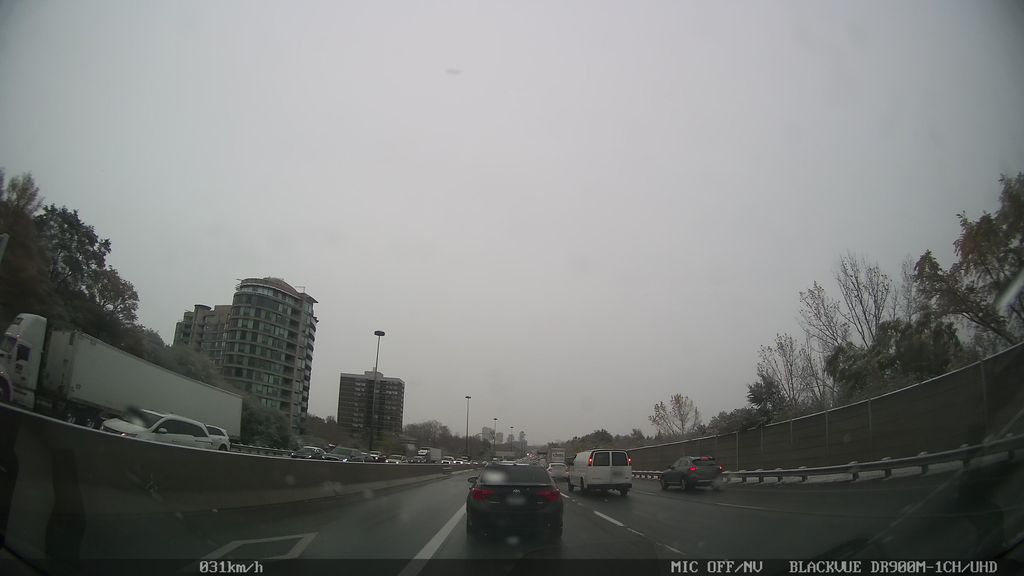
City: toronto